Aerial crown-view tile of a tropical tree (Barro Colorado Island, Panama), acquired 20250715:
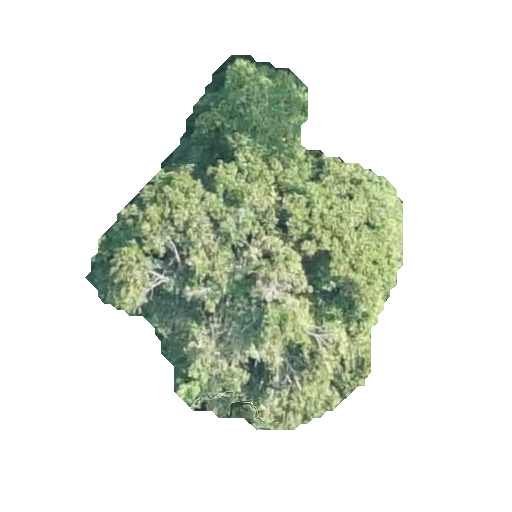
Species: Prioria copaifera
GBIF accepted scientific name: Prioria copaifera
Crown area: 108.546 m²